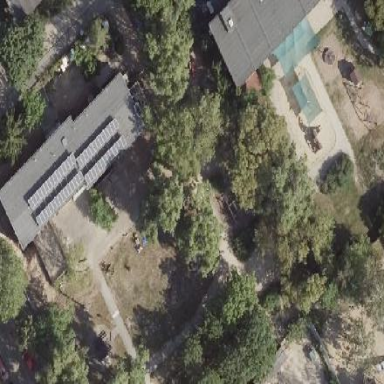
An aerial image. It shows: Kindergarten.